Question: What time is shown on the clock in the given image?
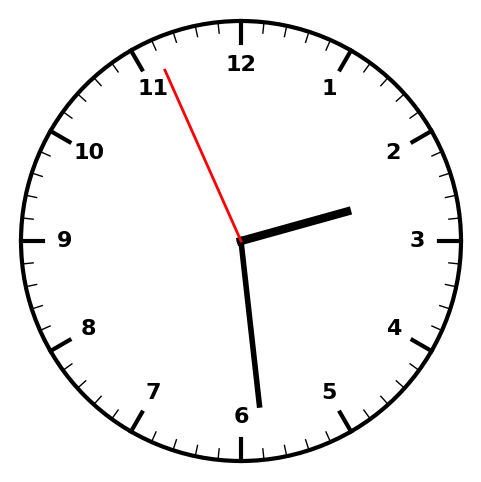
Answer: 02:28:56